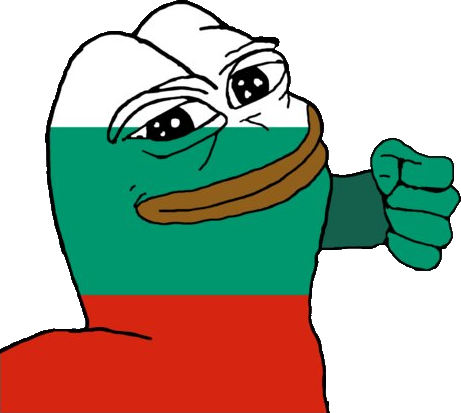
Label: 5_Pepe